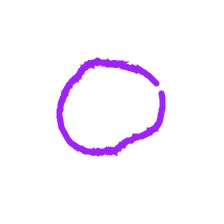
Shape: circle